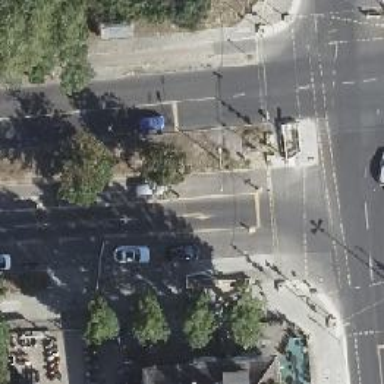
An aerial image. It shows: Road with traffic signals.